Question: I wrote this pseudocode to create a spanning tree from a non oriented graph (G,V), where S is a stack and v is the vertex from which we want to start the computation:
'''
PROCEDURE SPANNING-TREE(G,v)
S := {v}
while S is not empty
u := pop(S)
visit u
for each u' connected to u
if u' is not visited
s.push(u')
add-edge(u,u')
'''
For some reason this algorithm is wrong. For example let's consider this simple non oriented graph:

If we start from the first vertex, we visit it and then we push 2 and 3 into the stack and we create two edges: (1,2) and (1,3). Then we visit 3, and since it is connected to 2 which hasn't been visited yet, we also create an edge (3,2), but this creates a cycle so the computed spanning tree is not a tree. Where'e the mistake? I cannot figure another way of computing a spanning tree in O(n).
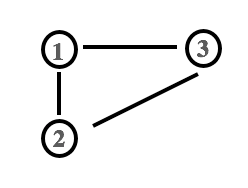
Answer: You can just mark a vertex as visited when you push it to the stack, not when you pop it.